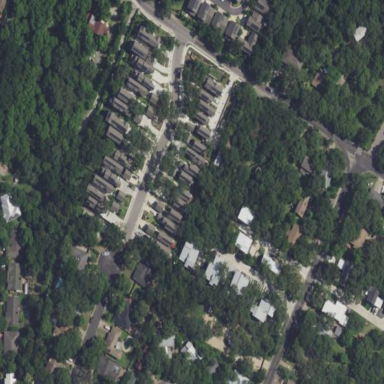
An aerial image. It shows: Condominium in residential area.